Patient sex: M
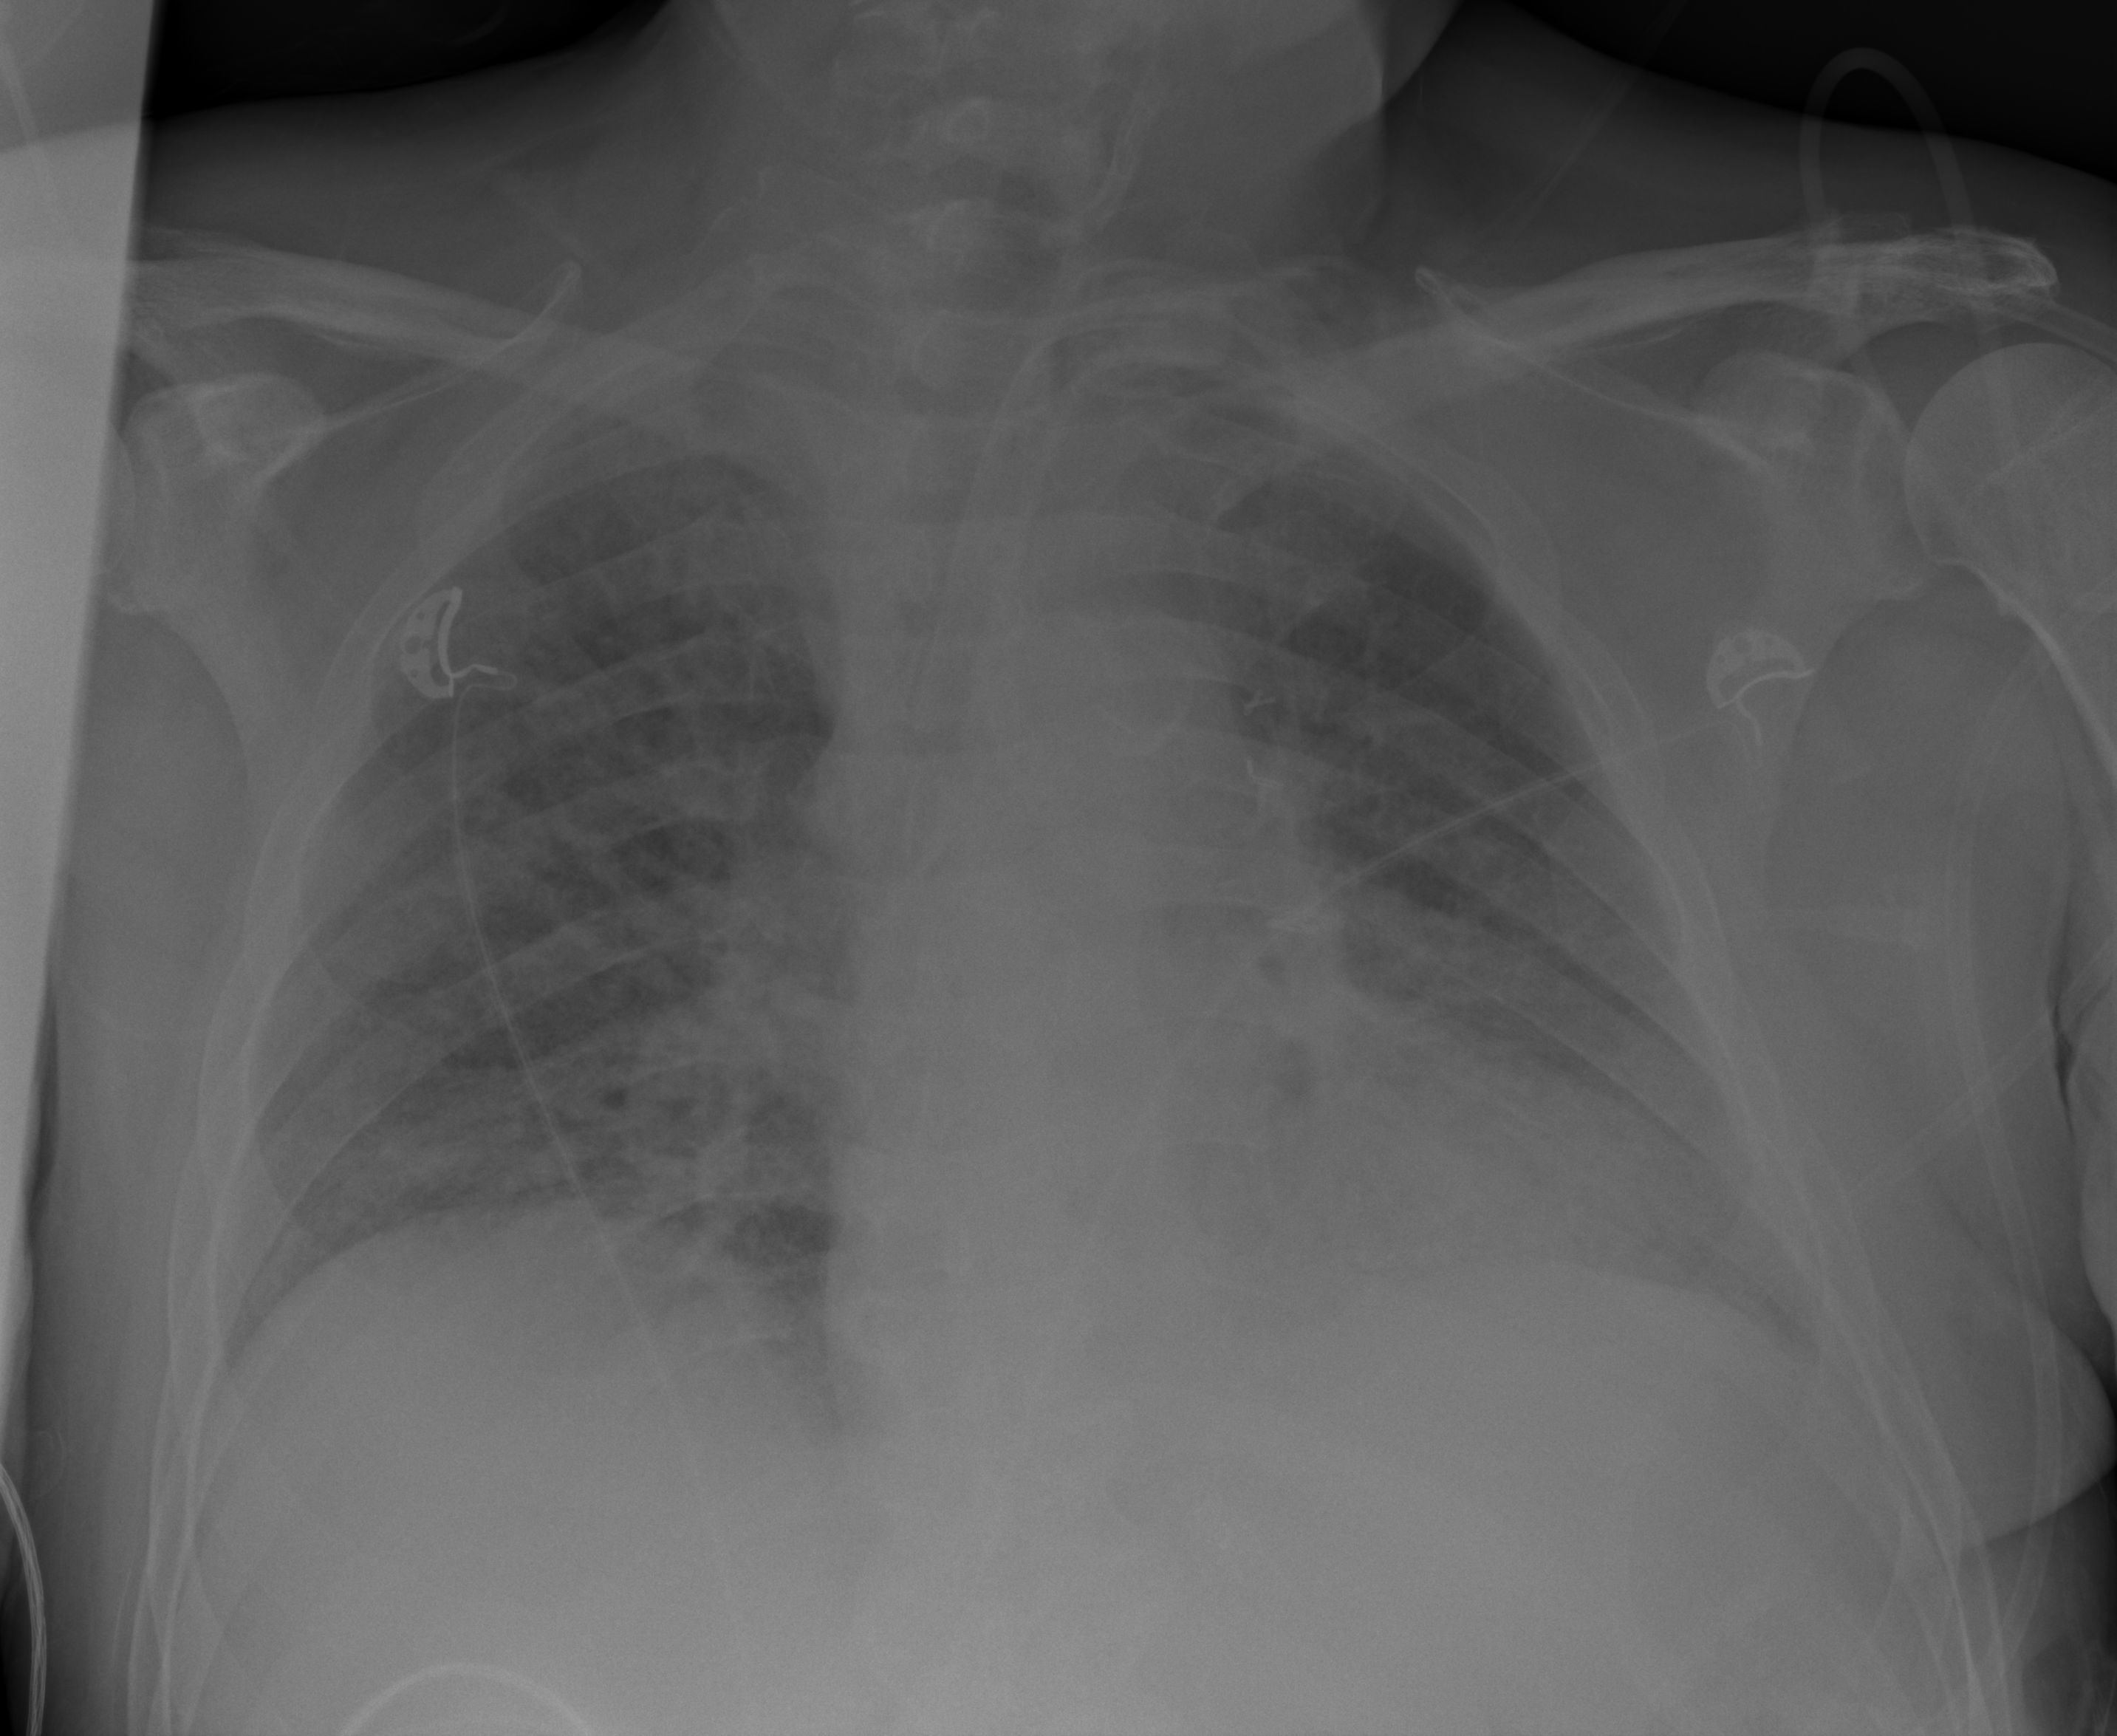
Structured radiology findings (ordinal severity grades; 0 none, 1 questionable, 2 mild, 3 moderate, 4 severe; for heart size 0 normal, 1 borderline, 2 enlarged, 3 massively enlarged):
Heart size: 2
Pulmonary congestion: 2
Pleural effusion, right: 0
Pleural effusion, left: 2
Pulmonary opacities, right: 3
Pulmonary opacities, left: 2
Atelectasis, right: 2
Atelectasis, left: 2